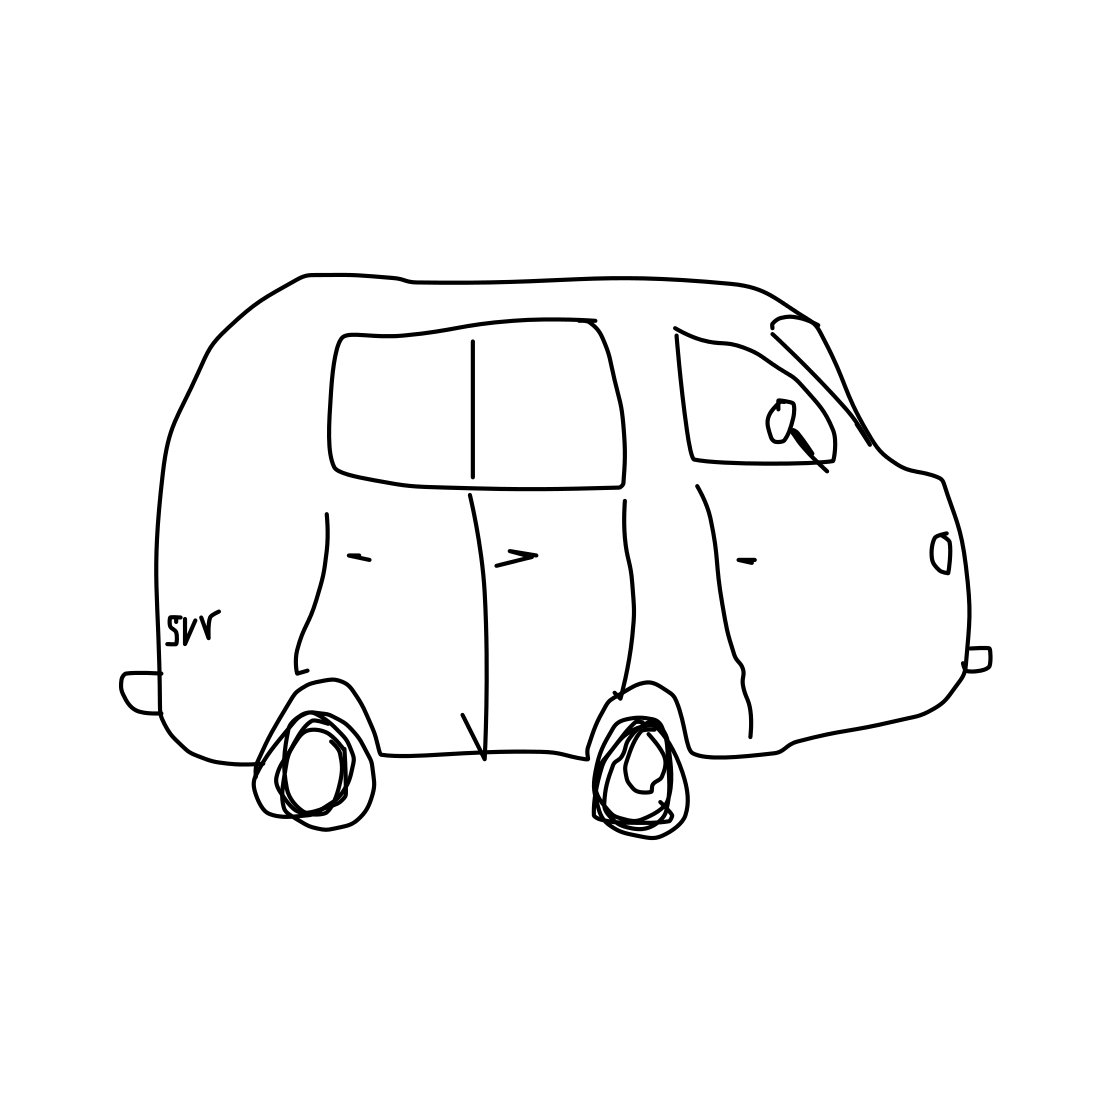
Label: suv